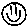
Label: smiley face